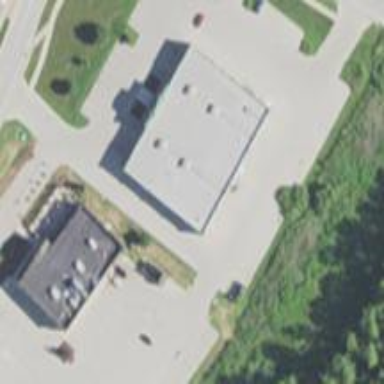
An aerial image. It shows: Convenience shop.